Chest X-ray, PA view. Patient: 44 years old, sex M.
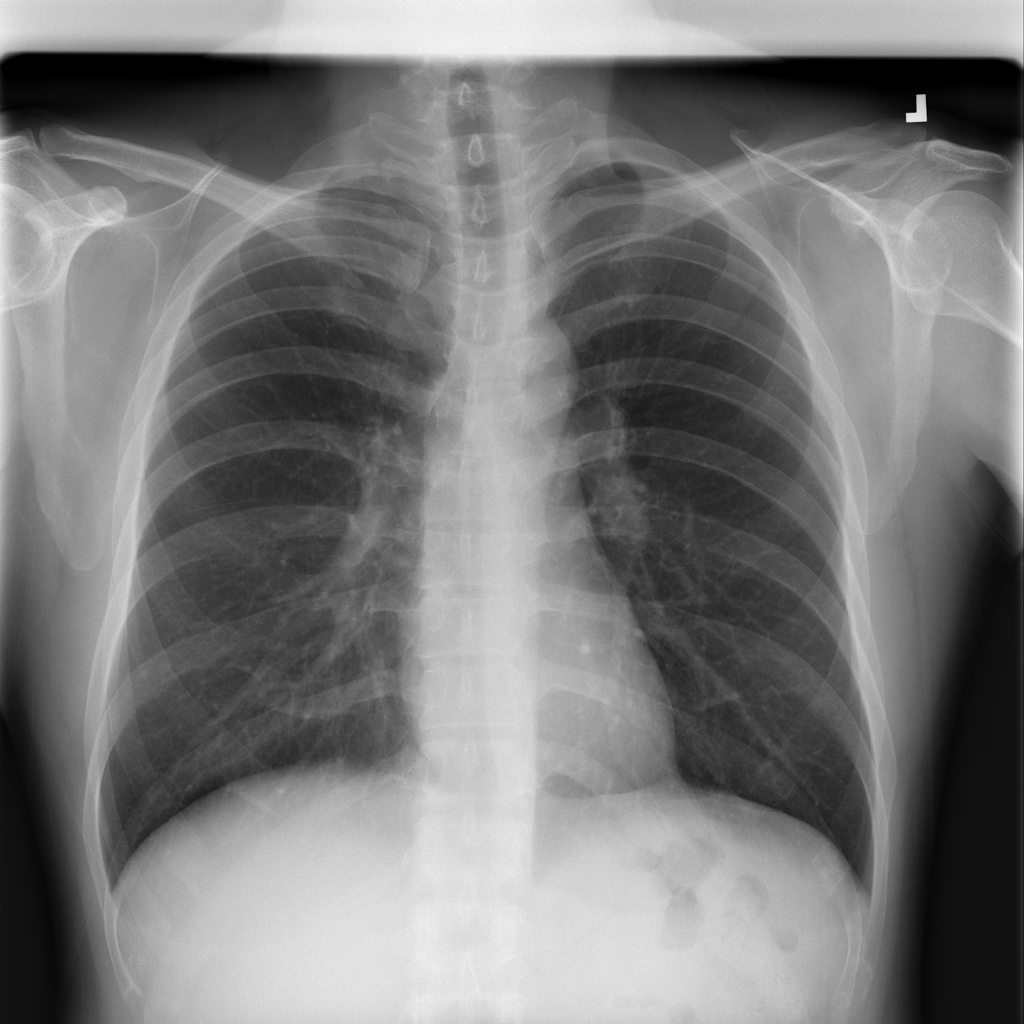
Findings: Atelectasis